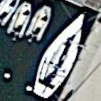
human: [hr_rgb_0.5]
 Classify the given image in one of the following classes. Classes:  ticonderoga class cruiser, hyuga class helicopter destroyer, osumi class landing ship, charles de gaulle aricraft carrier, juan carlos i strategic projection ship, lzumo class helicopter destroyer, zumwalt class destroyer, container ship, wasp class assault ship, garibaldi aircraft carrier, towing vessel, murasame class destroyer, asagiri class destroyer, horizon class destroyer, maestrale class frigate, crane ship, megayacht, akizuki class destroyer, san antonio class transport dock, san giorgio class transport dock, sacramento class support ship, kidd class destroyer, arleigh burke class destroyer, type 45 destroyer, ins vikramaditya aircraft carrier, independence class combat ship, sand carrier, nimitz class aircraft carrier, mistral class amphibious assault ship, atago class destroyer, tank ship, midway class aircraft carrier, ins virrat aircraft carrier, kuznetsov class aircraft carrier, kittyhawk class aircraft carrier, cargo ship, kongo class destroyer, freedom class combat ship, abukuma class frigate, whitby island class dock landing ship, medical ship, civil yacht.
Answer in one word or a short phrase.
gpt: Civil yacht